三年级 · 画法几何学
你知道 8 路公交车什么时间开始发车吗? 在第一个钟面上画上时针和分针。

第 2 次发车

第 4 次发车

8 路公交车 ( ) 时 ( ) 分开始发车, 每隔 ( ) 分钟发一次车。
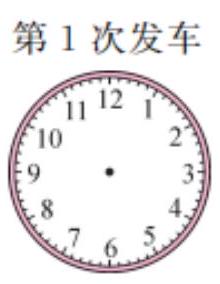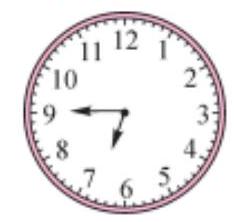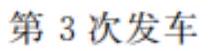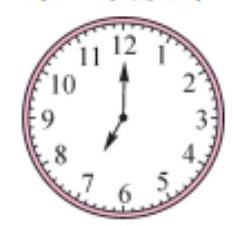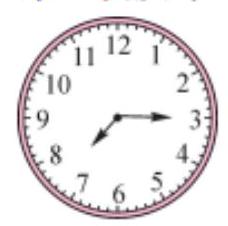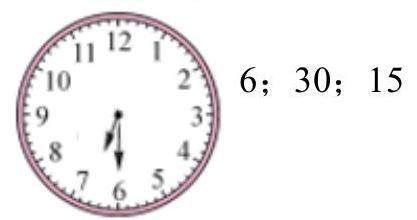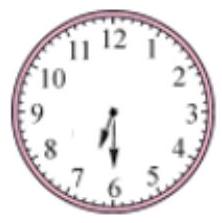
答案:

【分析】第 2 发车时的钟面上, 时针在 6 和 7 之间, 分针指向 9, 则钟面显示的时间是 6: 45。第 3 次发车时的钟面上, 时针指向 7, 分针指向 12, 则钟面显示的时间是 7: 00。第 4 次发车时的钟面上,时针在 7 和 8 之间, 分针指向 3, 则钟面显示的时间是 7: 15 。根据经过时间 $=$ 结束时间一开始时间可知, 第 2 次发车和第 3 次发车间隔了 15 分钟, 第 3 次发车和第 4 次发车间隔了 15 分钟, 则 8 路公交车每隔 15 分钟发一次车。要求第 1 次发车的时间, 用第 2 次发车的时间减去 15 分钟解答。

【详解】 7 时 -6 时 45 分 $=15$ (分钟)

7 时 15 分 -7 时 $=15$ (分钟)

则每隔 15 分钟发一次车。

6 时 45 分 -15 分钟 $=6$ 时 30 分

则 8 路公交车 6 时 30 分开始发车。

画图如下所示:

第 1 次发车

【点睛】熟练掌握经过时间的计算公式, 正确读出各个钟面显示的时间是解决本题的关键。